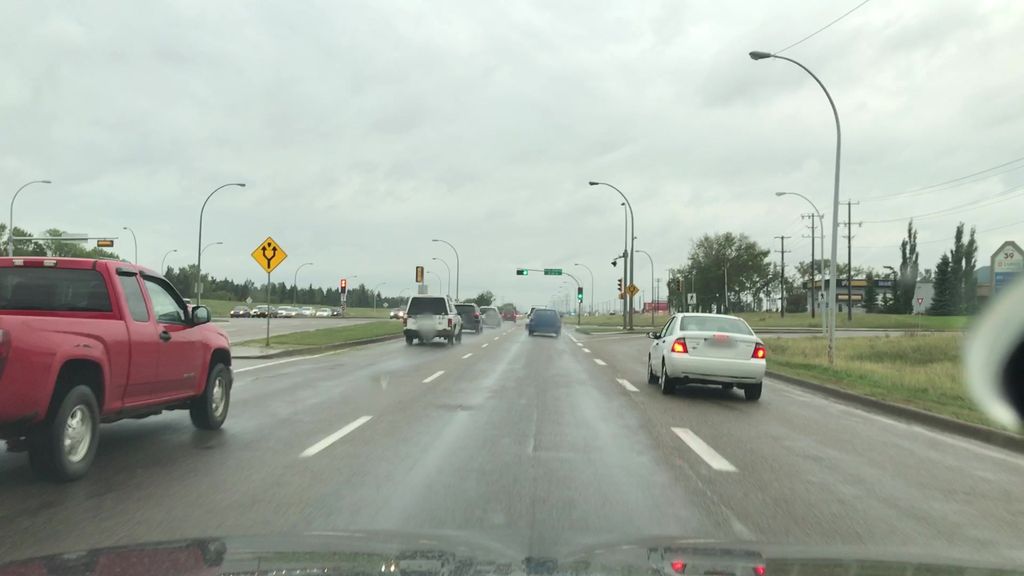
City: edmonton